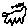
Label: cat